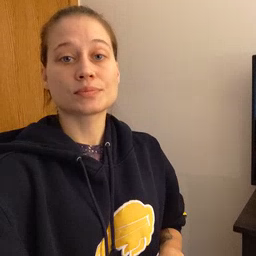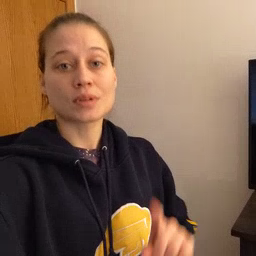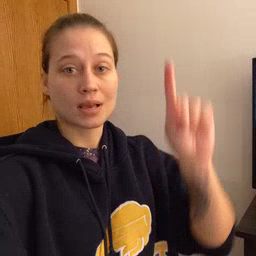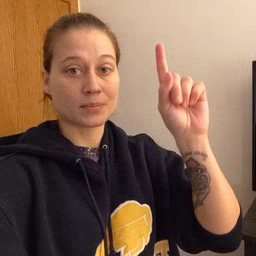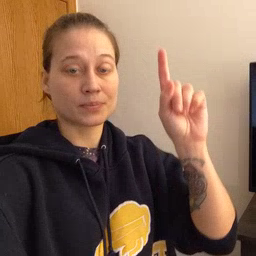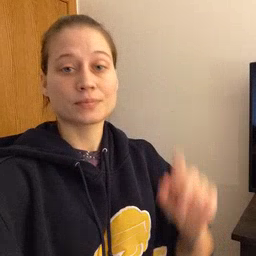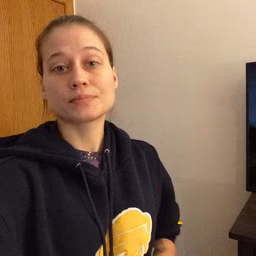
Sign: up